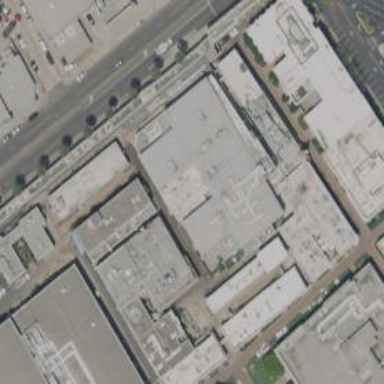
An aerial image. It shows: Industrial building.